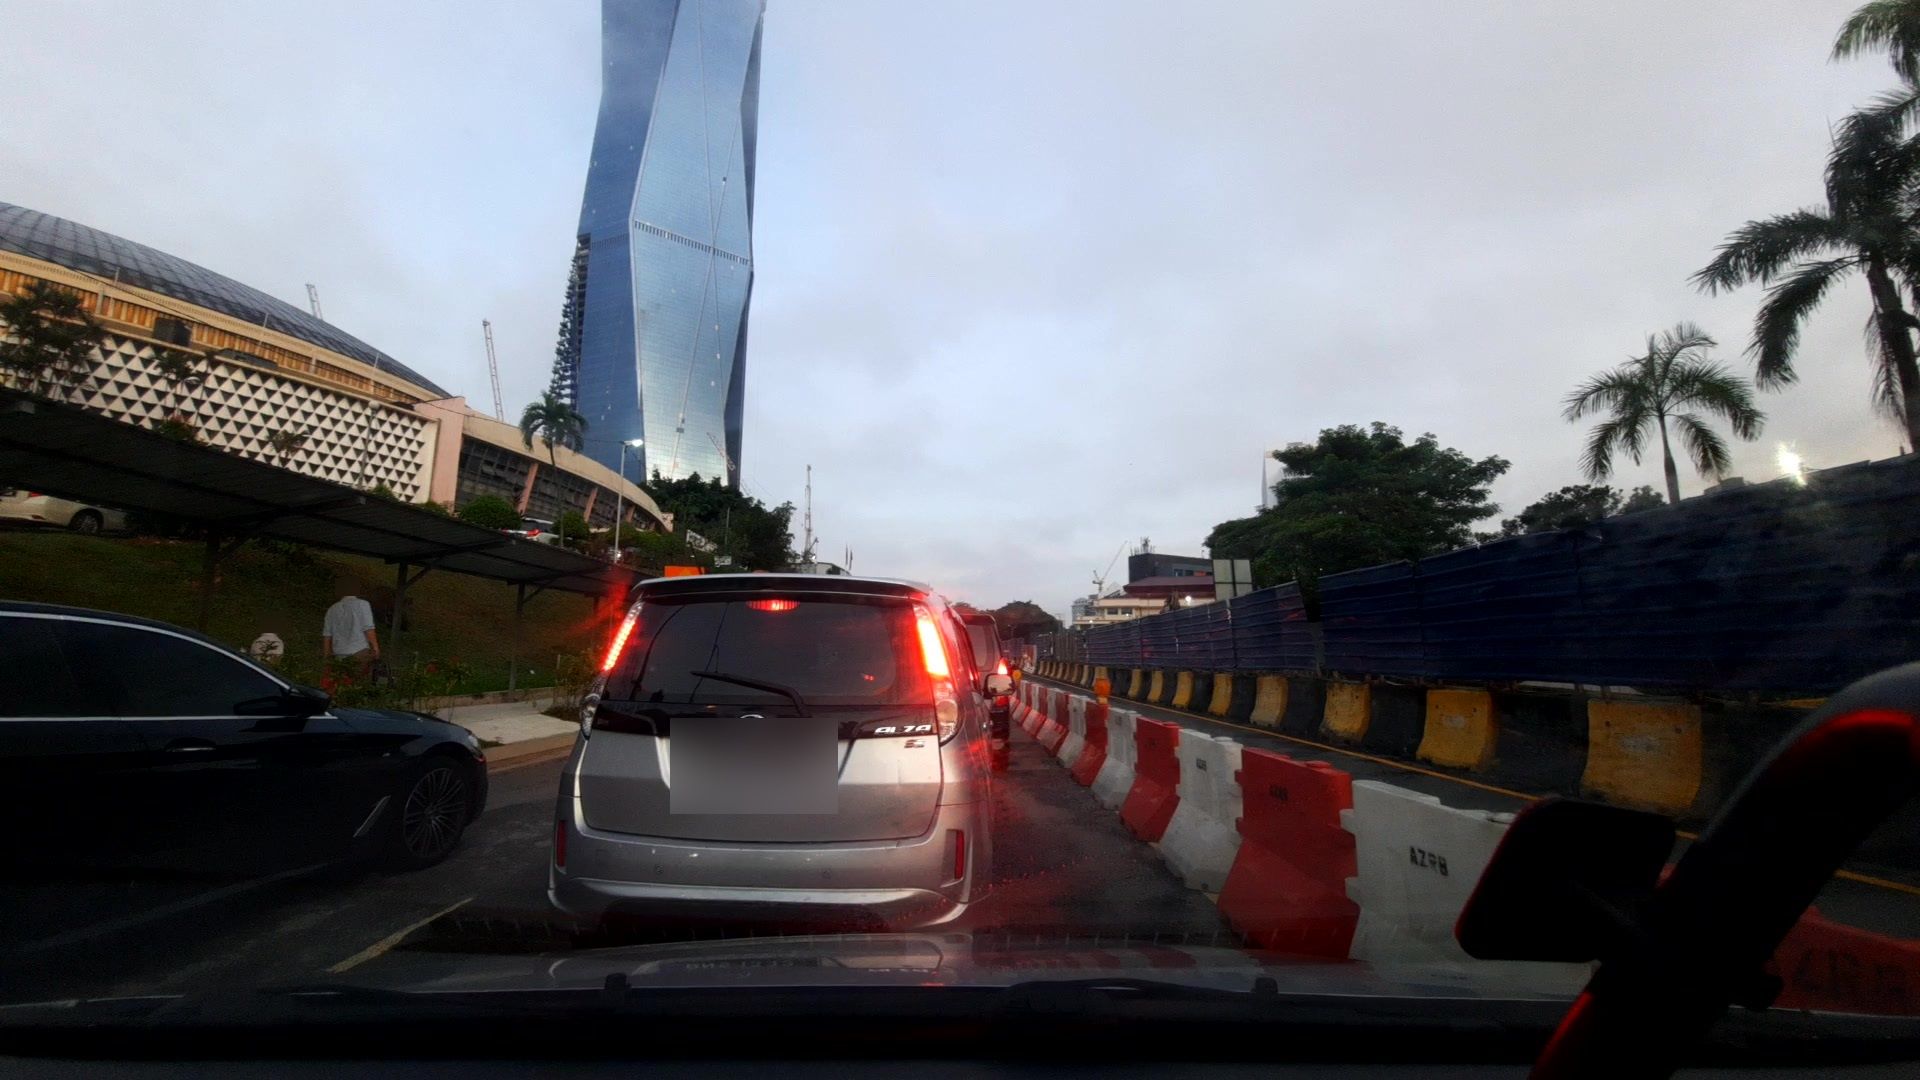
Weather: clear
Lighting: dusk/dawn
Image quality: good
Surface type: driving surface
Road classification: residential, track
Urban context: urban centre
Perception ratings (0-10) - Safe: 1.3, Lively: 2.51, Beautiful: 0.6, Boring: 5.55, Depressing: 8.83, Wealthy: 5.24